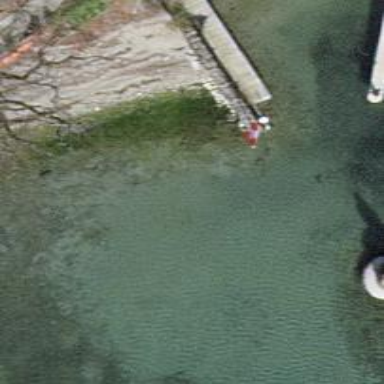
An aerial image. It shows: Man-made pier.